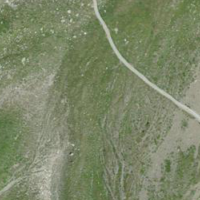
EUNIS habitat code: 31
Species observed at this site:
Saxifraga bryoides
Cryptogramma crispa